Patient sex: M
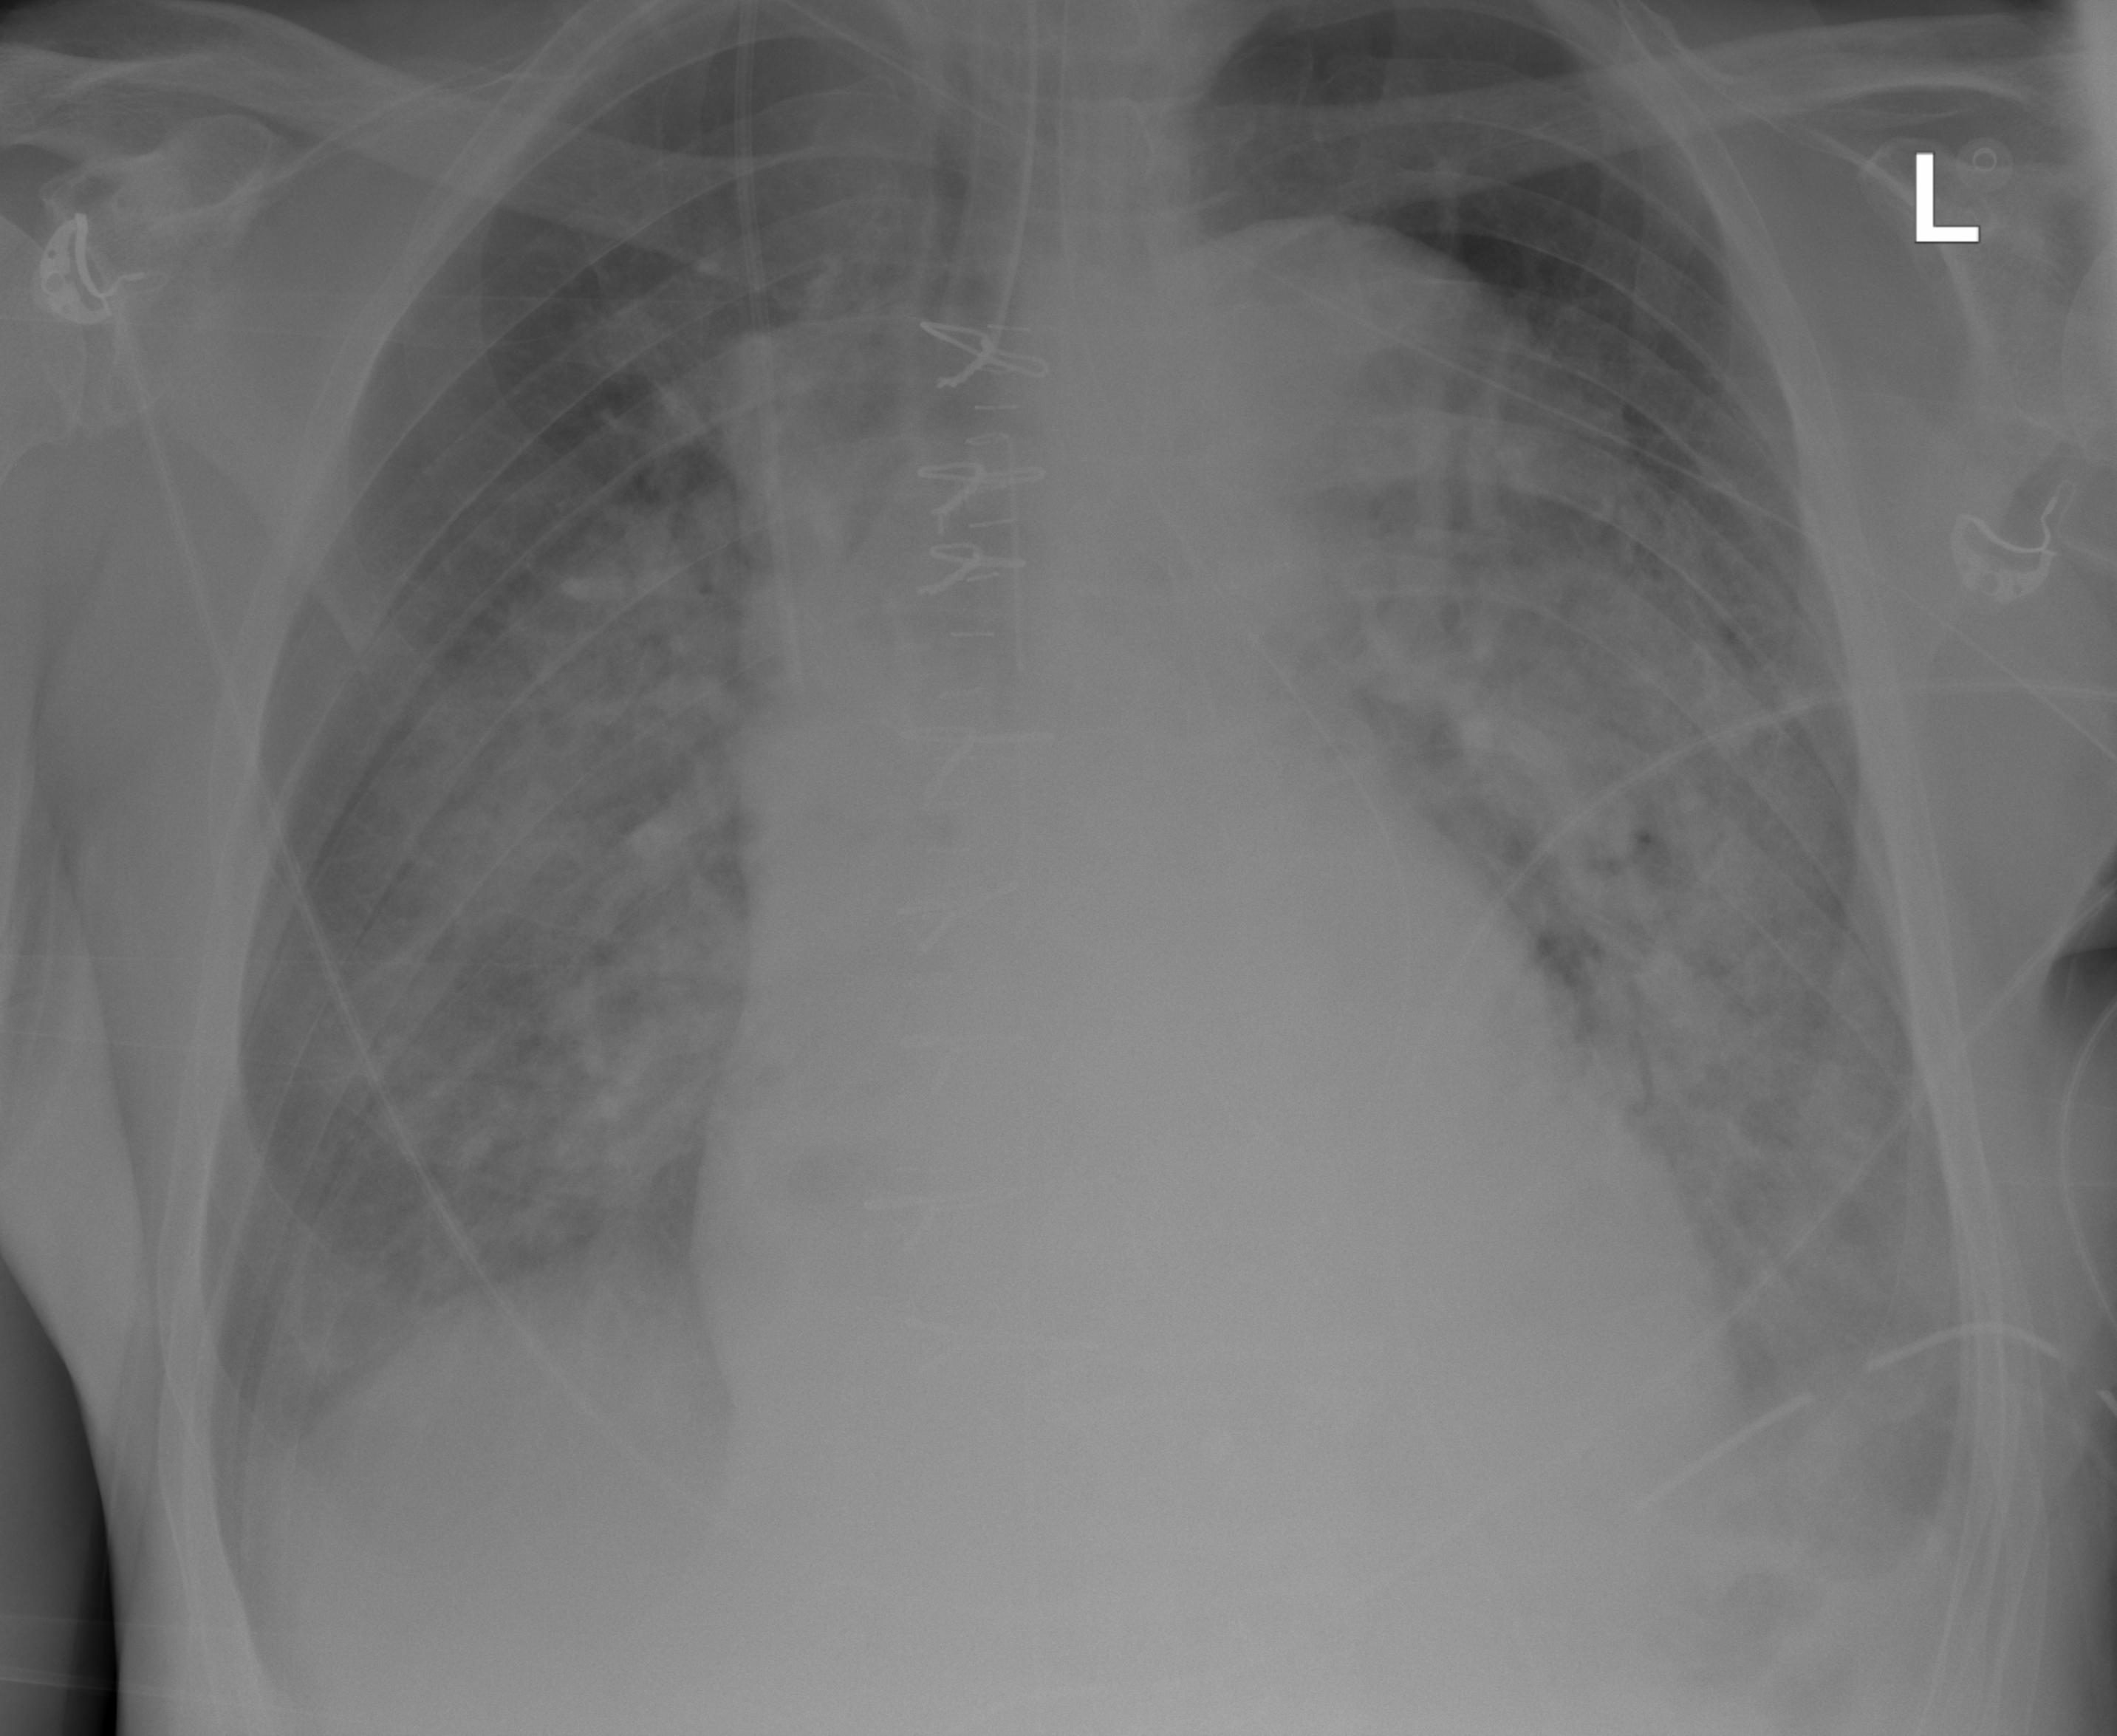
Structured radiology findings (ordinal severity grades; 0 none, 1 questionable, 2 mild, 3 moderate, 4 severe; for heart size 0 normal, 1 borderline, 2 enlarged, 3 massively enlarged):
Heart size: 2
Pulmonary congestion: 0
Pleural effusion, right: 2
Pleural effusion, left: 2
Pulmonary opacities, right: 3
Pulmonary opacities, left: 3
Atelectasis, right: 3
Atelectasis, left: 3